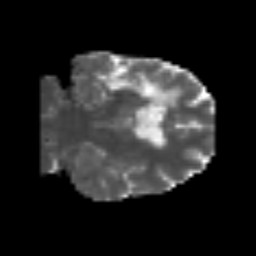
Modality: MD
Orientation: coronal
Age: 56
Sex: male
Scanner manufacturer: siemens
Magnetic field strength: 3 T
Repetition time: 3.2 s
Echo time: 0.081 s